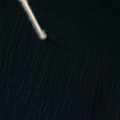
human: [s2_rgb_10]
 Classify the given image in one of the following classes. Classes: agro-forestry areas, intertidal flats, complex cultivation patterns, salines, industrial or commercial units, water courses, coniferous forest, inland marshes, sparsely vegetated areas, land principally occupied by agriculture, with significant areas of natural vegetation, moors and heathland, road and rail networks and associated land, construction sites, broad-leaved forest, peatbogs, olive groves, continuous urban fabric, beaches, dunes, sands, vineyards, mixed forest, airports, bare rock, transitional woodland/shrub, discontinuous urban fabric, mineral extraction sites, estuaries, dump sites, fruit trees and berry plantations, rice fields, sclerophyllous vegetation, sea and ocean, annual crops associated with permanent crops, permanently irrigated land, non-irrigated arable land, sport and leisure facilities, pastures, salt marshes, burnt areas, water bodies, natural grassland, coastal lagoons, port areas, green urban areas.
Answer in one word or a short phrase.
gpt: port areas, sea and ocean